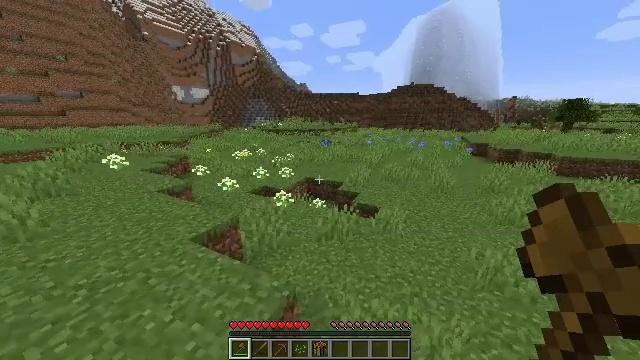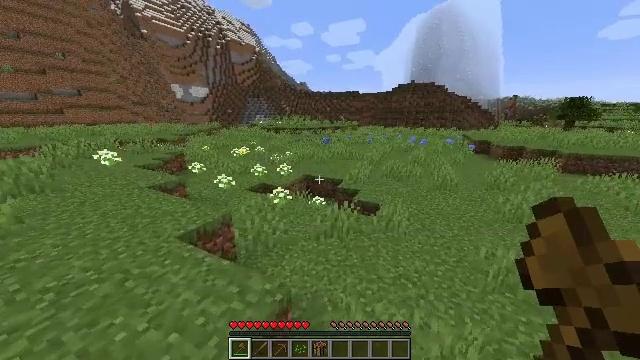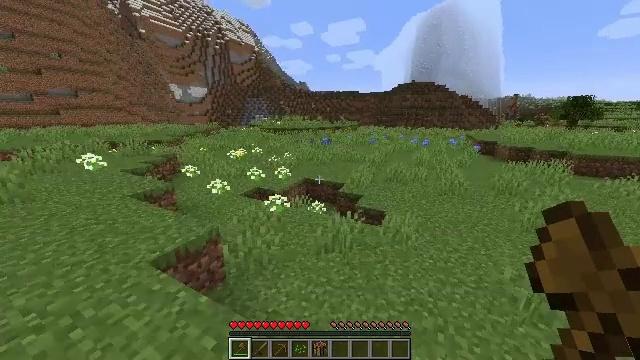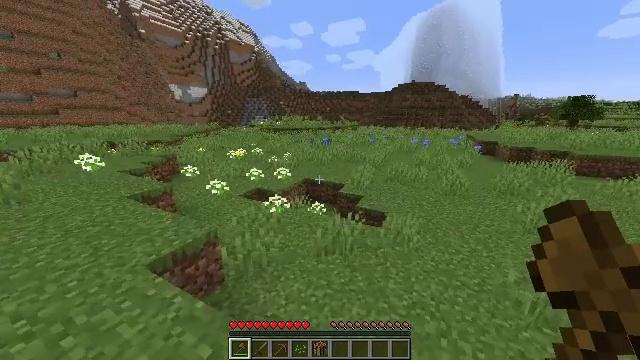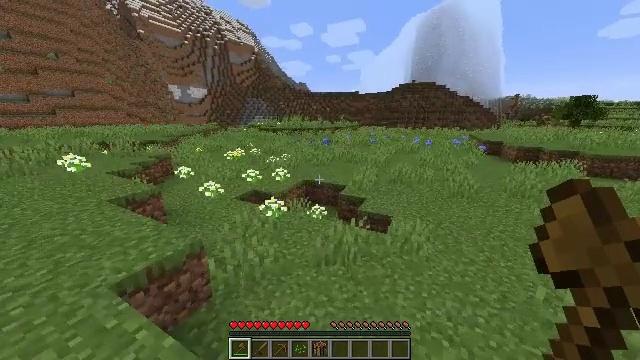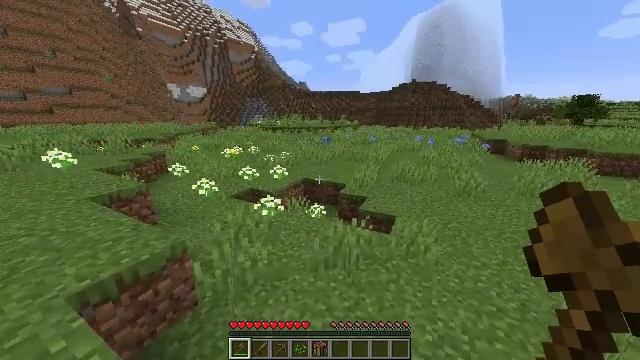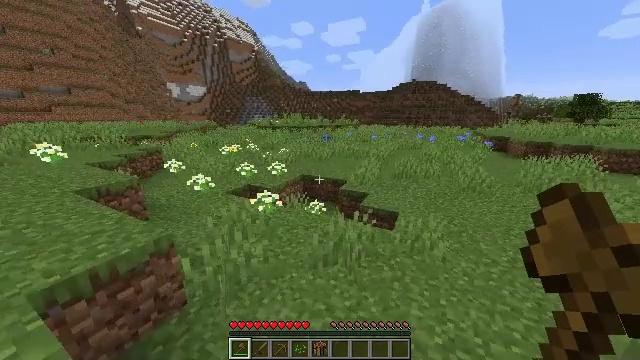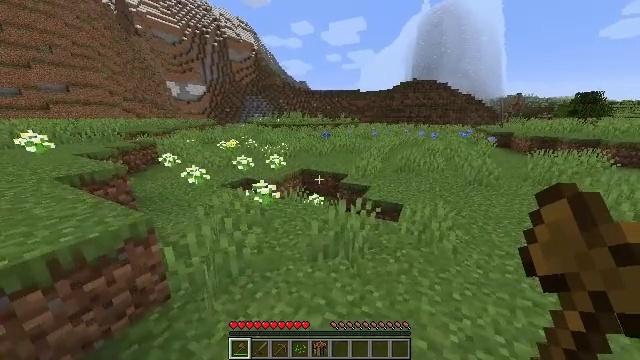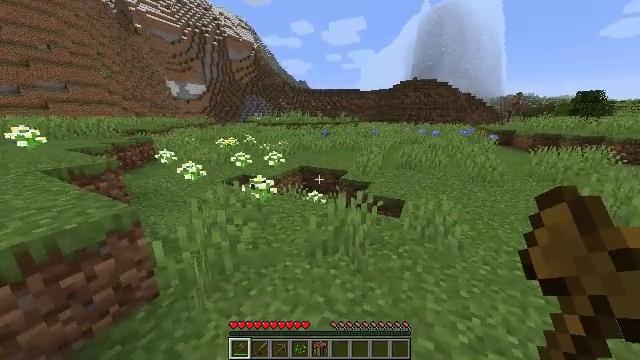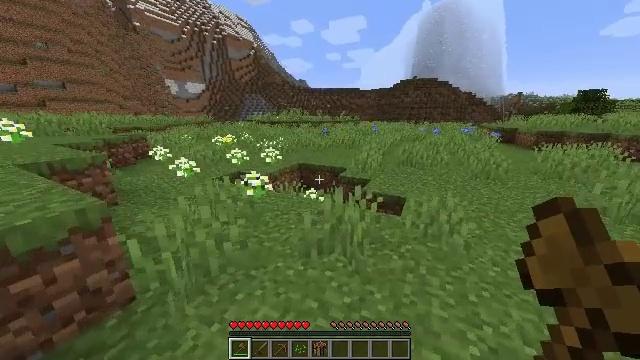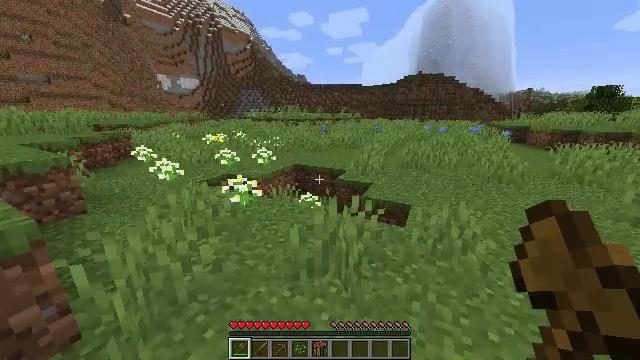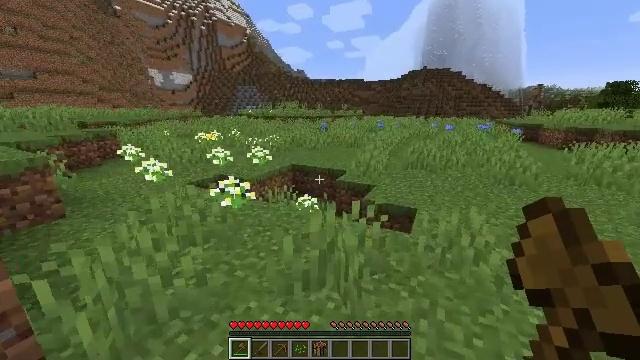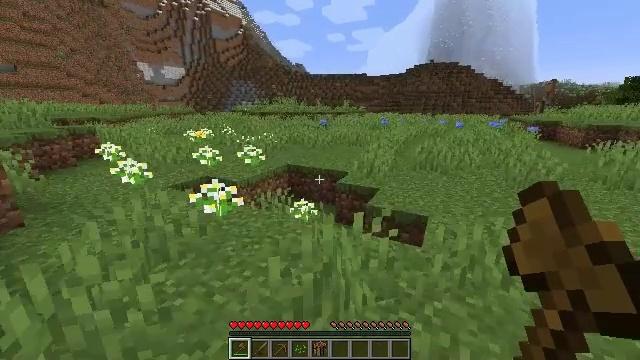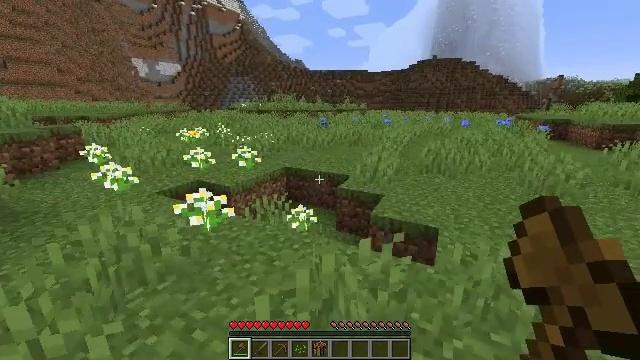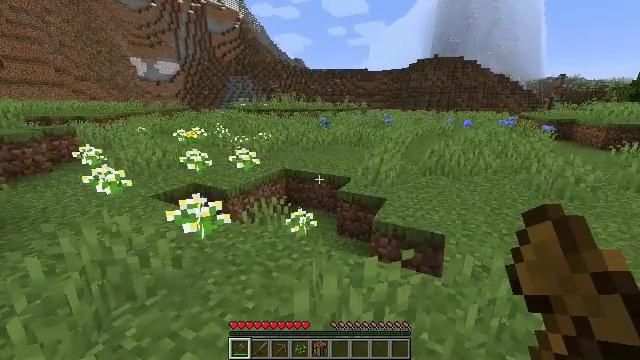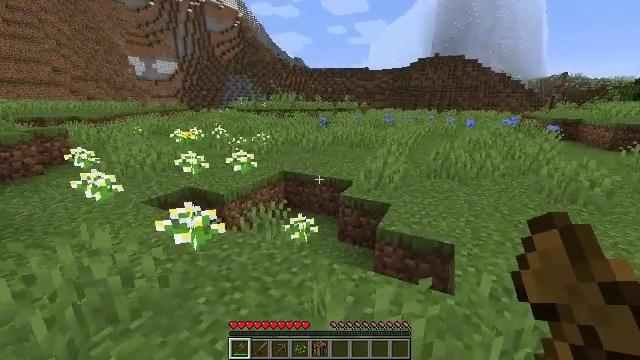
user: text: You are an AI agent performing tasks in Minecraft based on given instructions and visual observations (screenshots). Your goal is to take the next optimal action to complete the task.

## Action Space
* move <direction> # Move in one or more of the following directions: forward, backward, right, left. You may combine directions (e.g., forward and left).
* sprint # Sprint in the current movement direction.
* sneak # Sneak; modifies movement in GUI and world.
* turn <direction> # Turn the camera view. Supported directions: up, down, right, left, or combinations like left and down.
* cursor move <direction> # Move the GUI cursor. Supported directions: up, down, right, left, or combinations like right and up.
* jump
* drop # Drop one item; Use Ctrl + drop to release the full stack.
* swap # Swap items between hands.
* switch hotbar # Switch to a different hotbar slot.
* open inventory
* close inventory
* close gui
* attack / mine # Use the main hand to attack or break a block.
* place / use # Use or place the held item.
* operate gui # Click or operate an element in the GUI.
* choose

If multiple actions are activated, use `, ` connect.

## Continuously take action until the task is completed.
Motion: motion action
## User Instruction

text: Attack the pumpkin to gather it.
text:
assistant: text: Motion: move forward
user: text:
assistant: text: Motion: move forward
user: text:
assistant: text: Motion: move forward
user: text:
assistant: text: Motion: move forward
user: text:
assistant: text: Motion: move forward
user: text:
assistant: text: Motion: move forward
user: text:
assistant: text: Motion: move forward
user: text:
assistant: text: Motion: move forward
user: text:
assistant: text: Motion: move forward
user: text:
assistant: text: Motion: move forward
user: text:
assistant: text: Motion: move forward
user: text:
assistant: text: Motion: move forward
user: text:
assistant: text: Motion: move forward
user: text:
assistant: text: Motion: move forward
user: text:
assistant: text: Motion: move forward
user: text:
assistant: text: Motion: move forward
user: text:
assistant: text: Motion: move forward
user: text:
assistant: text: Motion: move forward
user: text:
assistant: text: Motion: move forward
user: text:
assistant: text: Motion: move forward
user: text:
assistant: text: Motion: move forward
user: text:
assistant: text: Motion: move forward
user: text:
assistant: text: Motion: move forward
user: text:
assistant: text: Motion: move forward
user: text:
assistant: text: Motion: move forward
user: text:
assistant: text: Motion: move forward
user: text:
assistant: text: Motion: move forward
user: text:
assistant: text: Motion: move forward
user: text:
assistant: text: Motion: move forward
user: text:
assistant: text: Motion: move forward